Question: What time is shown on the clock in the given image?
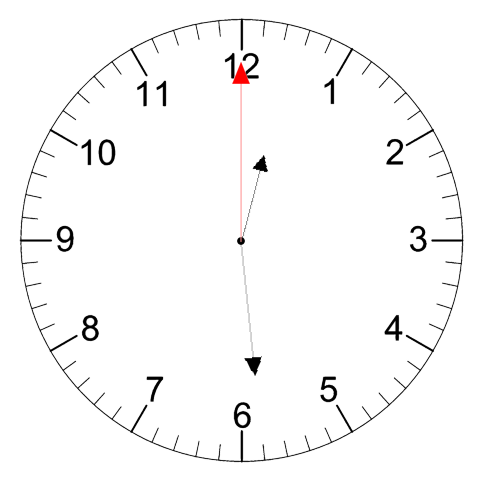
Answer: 12:29:00